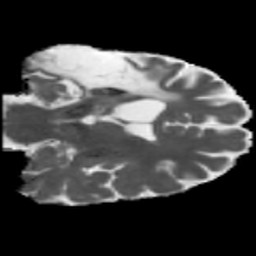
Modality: MD
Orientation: coronal
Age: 43
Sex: male
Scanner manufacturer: siemens
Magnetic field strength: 3 T
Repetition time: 5.47 s
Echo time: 0.0854 s